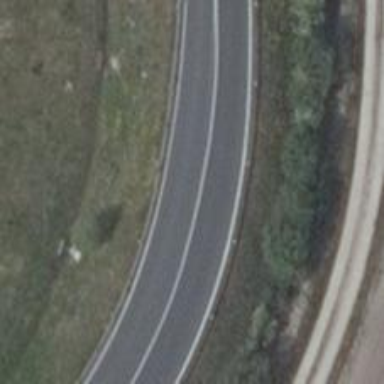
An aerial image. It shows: Asphalt trunk link motorroad.